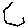
Label: hexagon